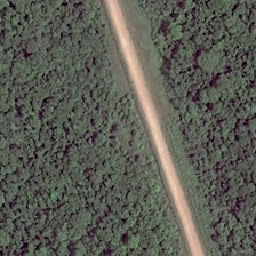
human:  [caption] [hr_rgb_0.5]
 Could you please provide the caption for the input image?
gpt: Many green trees are on two sides of a khaki street.

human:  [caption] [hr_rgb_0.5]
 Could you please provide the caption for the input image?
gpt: There are many green trees on both sides of a yellowish road.

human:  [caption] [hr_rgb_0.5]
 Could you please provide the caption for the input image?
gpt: Huangtu road is covered with green trees.

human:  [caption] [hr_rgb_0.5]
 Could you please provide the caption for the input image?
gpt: Many green trees are on both sides of the Khaki road.

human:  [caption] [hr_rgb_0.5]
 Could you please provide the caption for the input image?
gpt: Many green trees are on two sides of a khaki Road.